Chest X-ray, PA view. Patient: 59 years old, sex M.
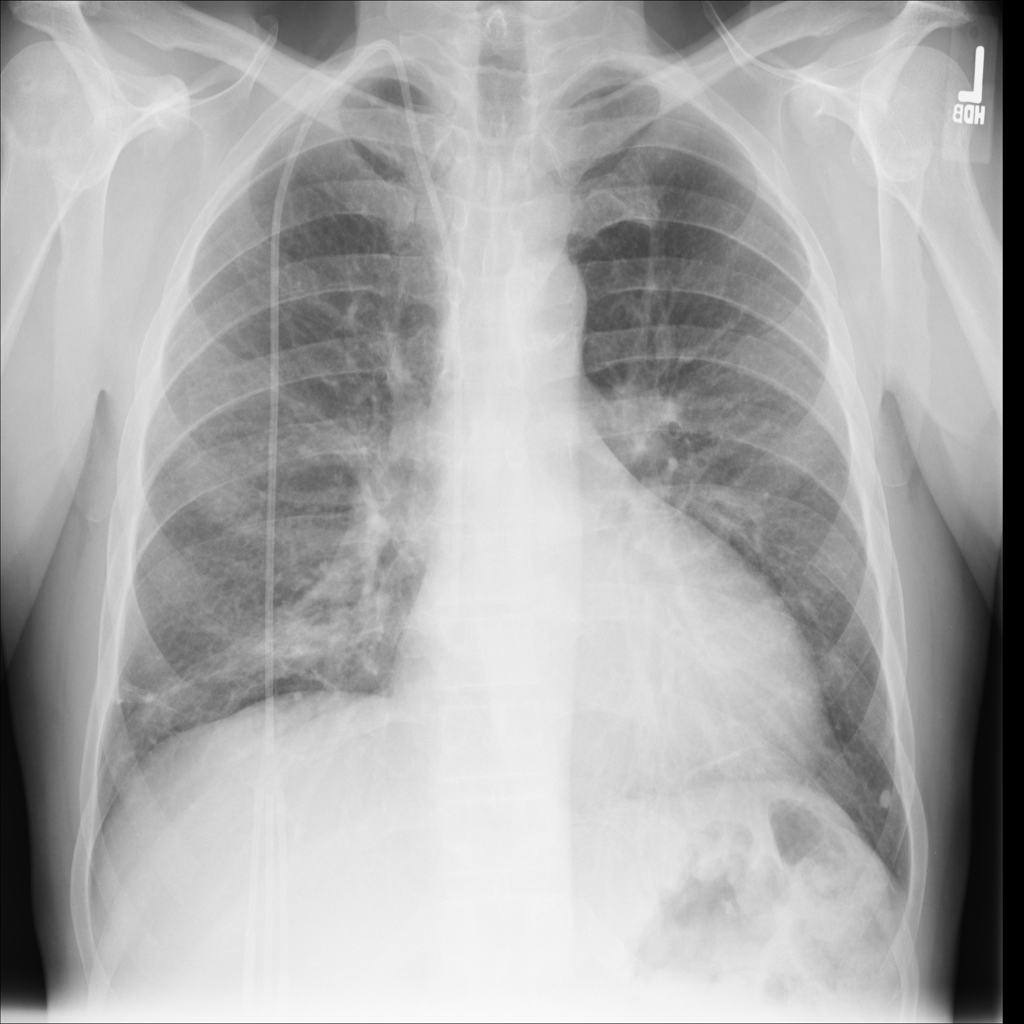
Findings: No Finding